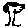
Label: tree